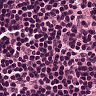
Metastatic tissue present: no